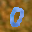
Label: 0